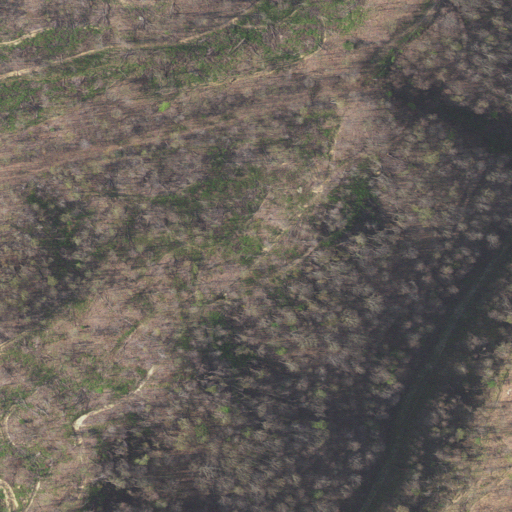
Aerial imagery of ridge(s) in Virginia named Whiteplace Ridge containing only deciduous forest